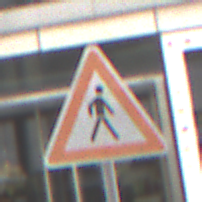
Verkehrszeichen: FussgaengerLinks
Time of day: Midday
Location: Outdoor (Urban)
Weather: Overcast
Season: NotSpecified
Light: Natural